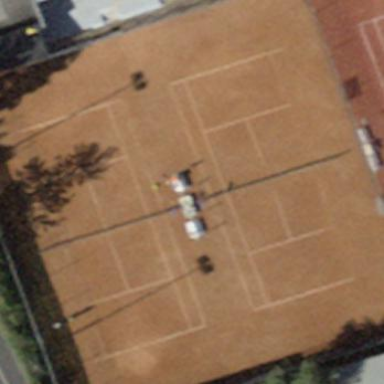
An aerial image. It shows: Tennis court in leisure pitch.